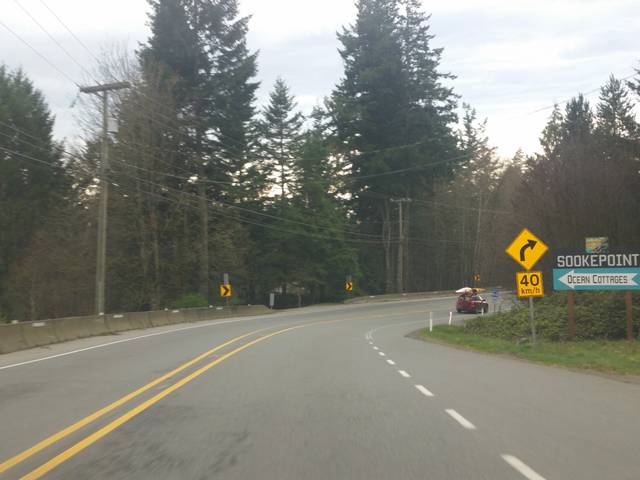
Region: Canada
Coordinates: 48.394, -123.627